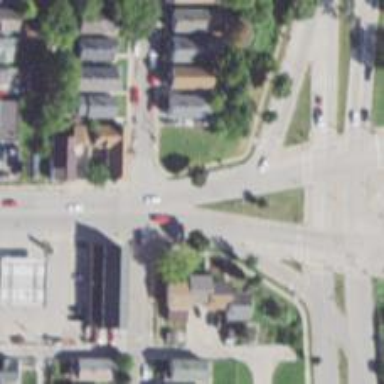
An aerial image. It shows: Unmarked crossing on the road.